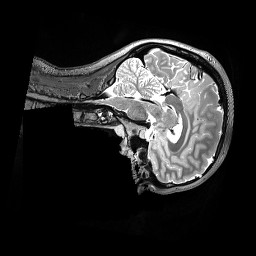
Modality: T2w
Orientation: sagittal
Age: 24
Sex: female
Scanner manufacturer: siemens
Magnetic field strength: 3 T
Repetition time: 3.2 s
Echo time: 0.562 s